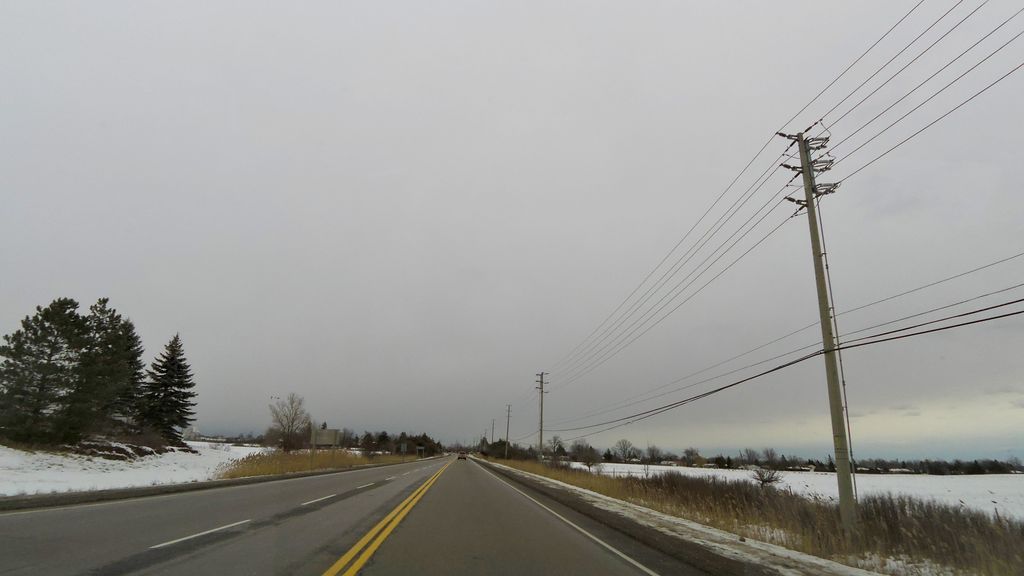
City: hamilton